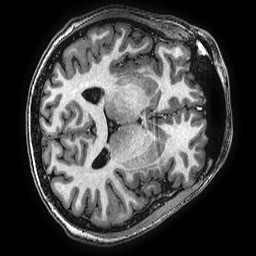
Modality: T1w
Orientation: axial
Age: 23
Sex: female
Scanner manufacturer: ge
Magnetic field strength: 3 T
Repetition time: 0.008028 s
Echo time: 0.003632 s